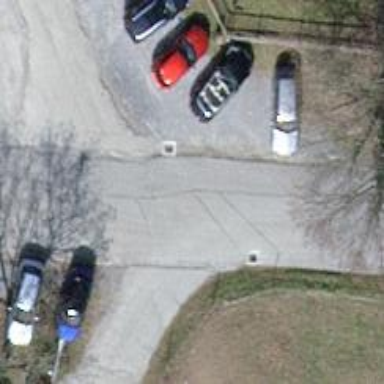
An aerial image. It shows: Road serving as parking aisle.